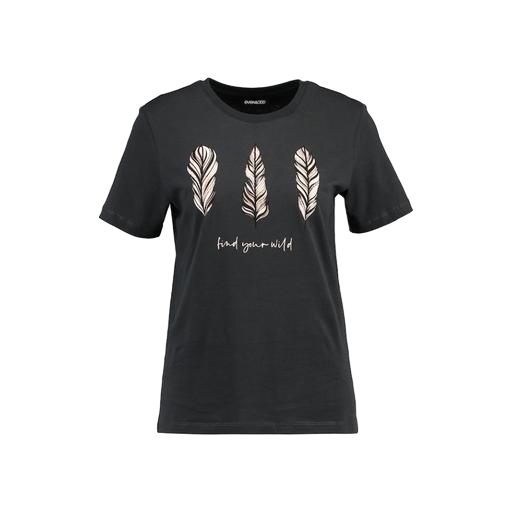
black t-shirt feather print, t-shirt wild print, black geo-print t-shirt only macy, white background